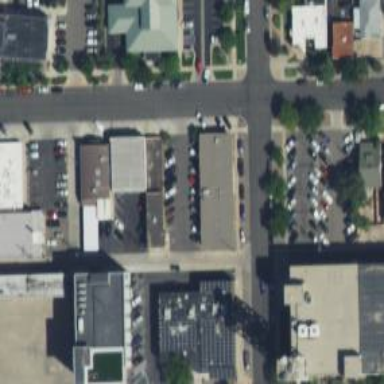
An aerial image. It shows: Parking space is available.